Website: macys
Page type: billing-address
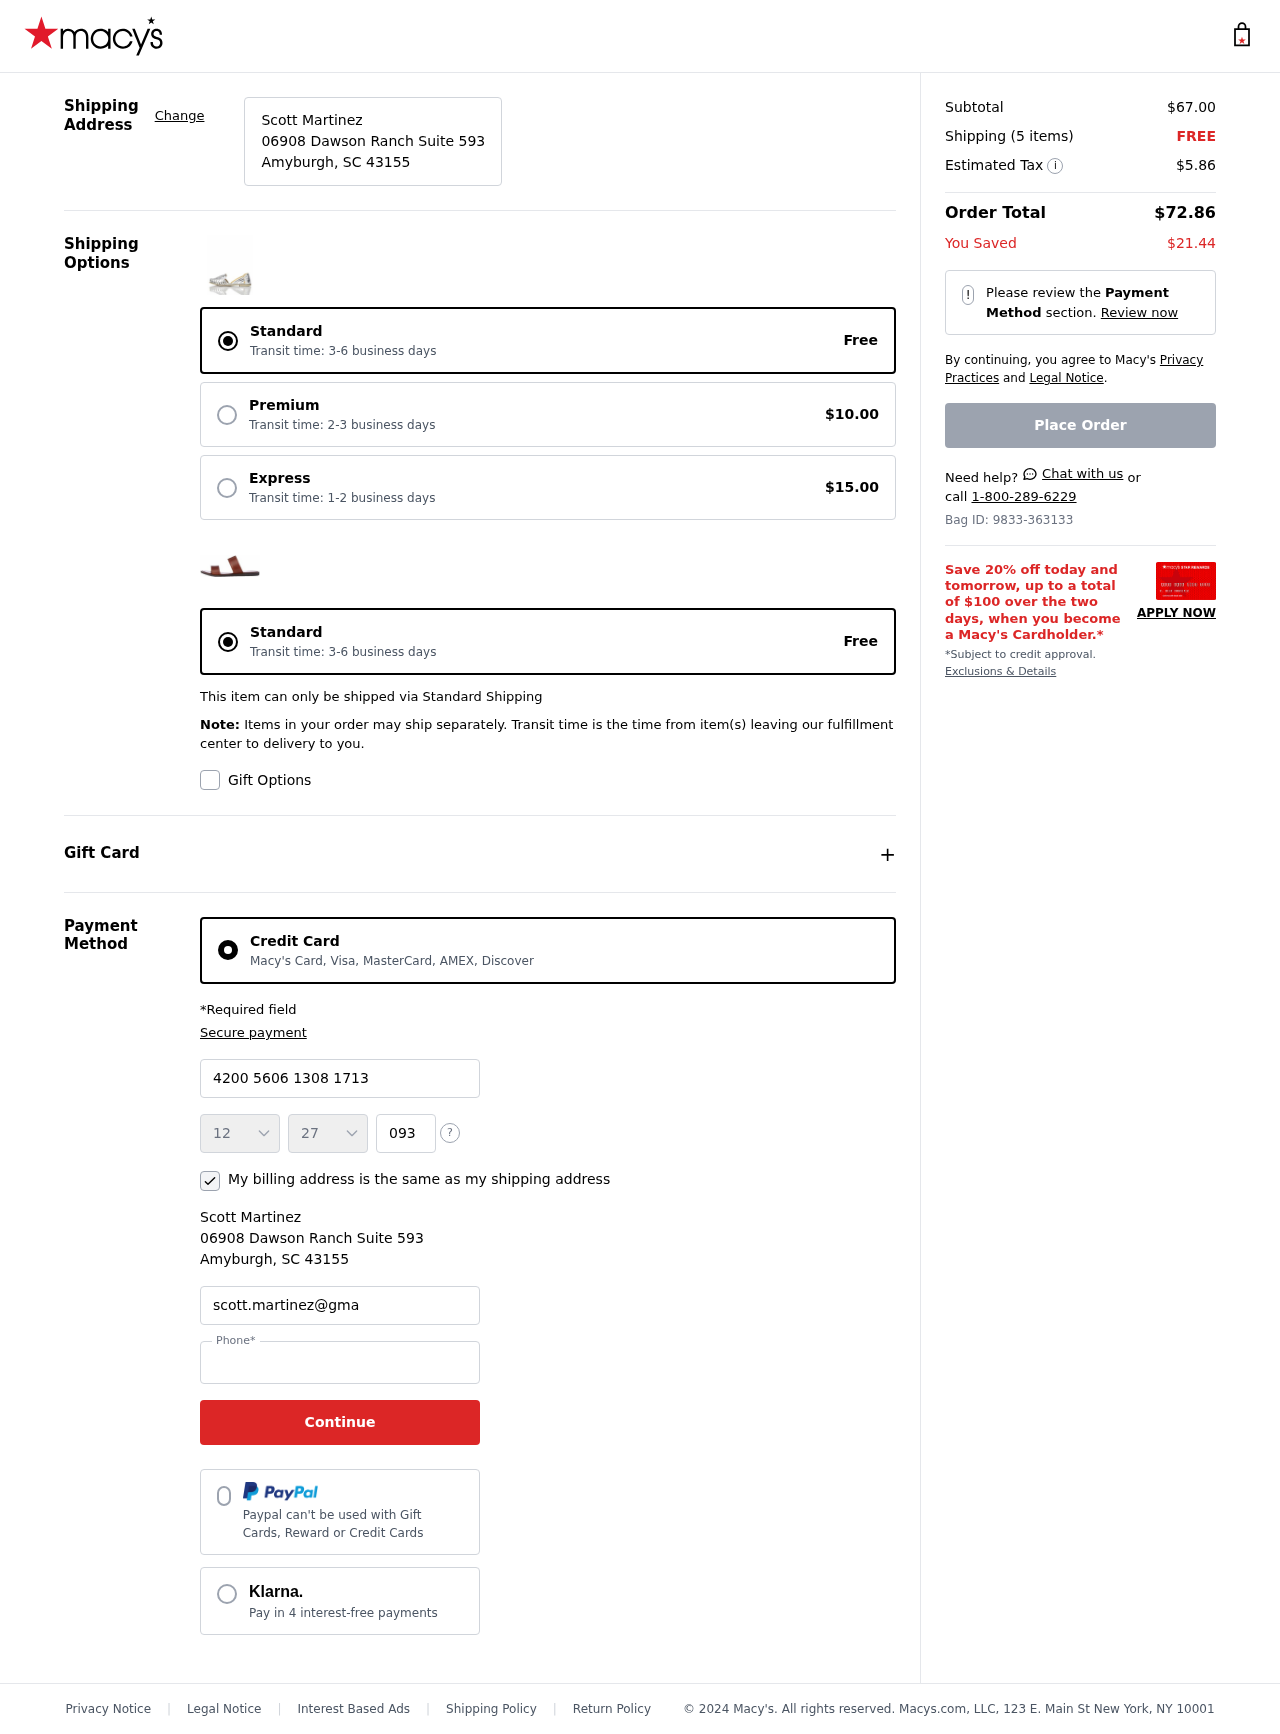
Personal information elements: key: PII_CARD_CVV
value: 093
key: PII_CARD_EXPIRY_MONTH
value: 12
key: PII_CARD_EXPIRY_YEAR
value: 27
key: PII_CARD_NUMBER
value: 4200 5606 1308 1713
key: PII_CITY_STATE_ZIP
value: Amyburgh, SC 43155
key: PII_EMAIL
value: scott.martinez@gmail.com
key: PII_FULLNAME
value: Scott Martinez
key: PII_PHONE
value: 4858826904
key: PII_STREET
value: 06908 Dawson Ranch Suite 593
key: PII_FULLNAME2
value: Scott Martinez
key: PII_CITY
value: Amyburgh
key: PII_STATE_ABBR
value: SC
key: PII_POSTCODE
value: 43155
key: PII_POSTCODE_FULL
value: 43155
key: PII_CITY_STATE
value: Amyburgh, SC
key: PII_POSTCODE_NUMERIC
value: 43155
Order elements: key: ORDER_SUBTOTAL
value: $67.00
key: ORDER_NUM_ITEMS
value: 5
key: ORDER_SHIPPING_COST
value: FREE
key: ORDER_TAX
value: $5.86
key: ORDER_TOTAL
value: $72.86
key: ORDER_SAVINGS
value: $21.44
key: ORDER_ID
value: Bag ID: 9833-363133